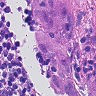
Metastatic tissue present: yes